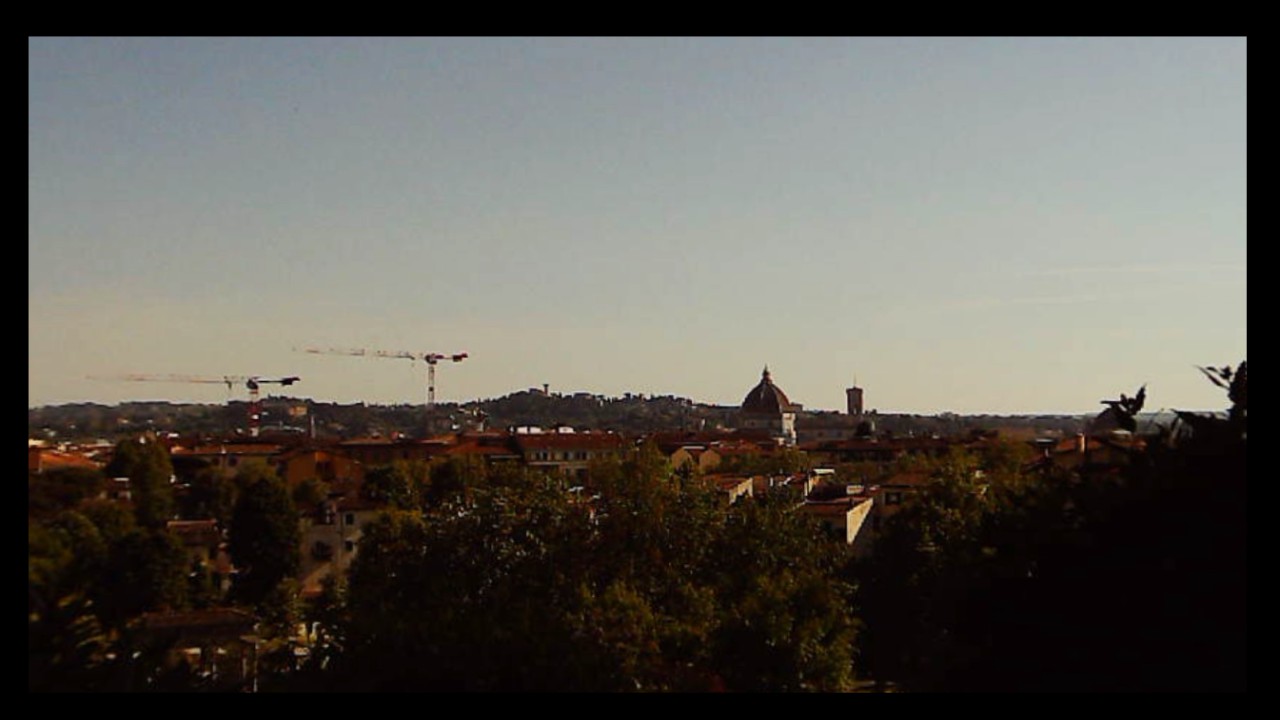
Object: Betafpv air75